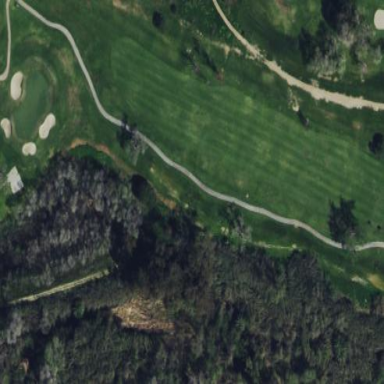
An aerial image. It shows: Area with grass used as rough in golf course.